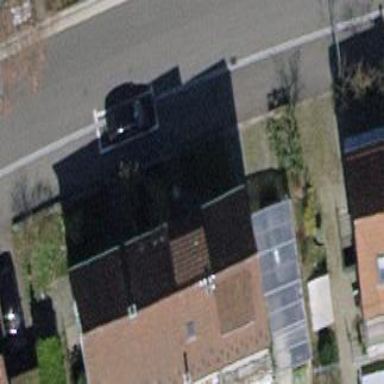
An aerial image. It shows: Building with tiled roof.